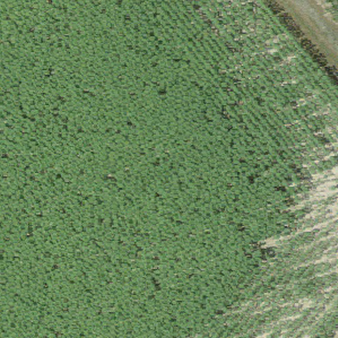
Label: other